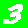
Digit: 3